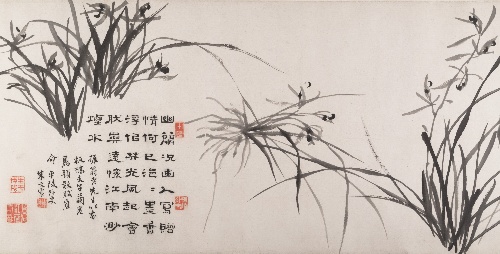
Title: 清   鄭燮   蘭竹圖   卷|Orchids and bamboo
Artist: Zheng Xie
Artist bio: Chinese, 1693–1765
Date: dated 1742
Object type: Handscroll
Classification: Paintings
Medium: Handscroll; ink on paper
Culture: China
Period: Qing dynasty (1644–1911)
Dimensions: Image: 13 3/4 x 147 1/2 in. (34.9 x 374.7 cm)
Overall with mounting: 15 1/8 x 295 1/4 in. (38.4 x 749.9 cm)
Department: Asian Art
Credit line: Edward Elliott Family Collection, Purchase, The Dillon Fund Gift, 1981
Accession year: 1981
Repository: Metropolitan Museum of Art, New York, NY
Tags: Orchids|Bamboo